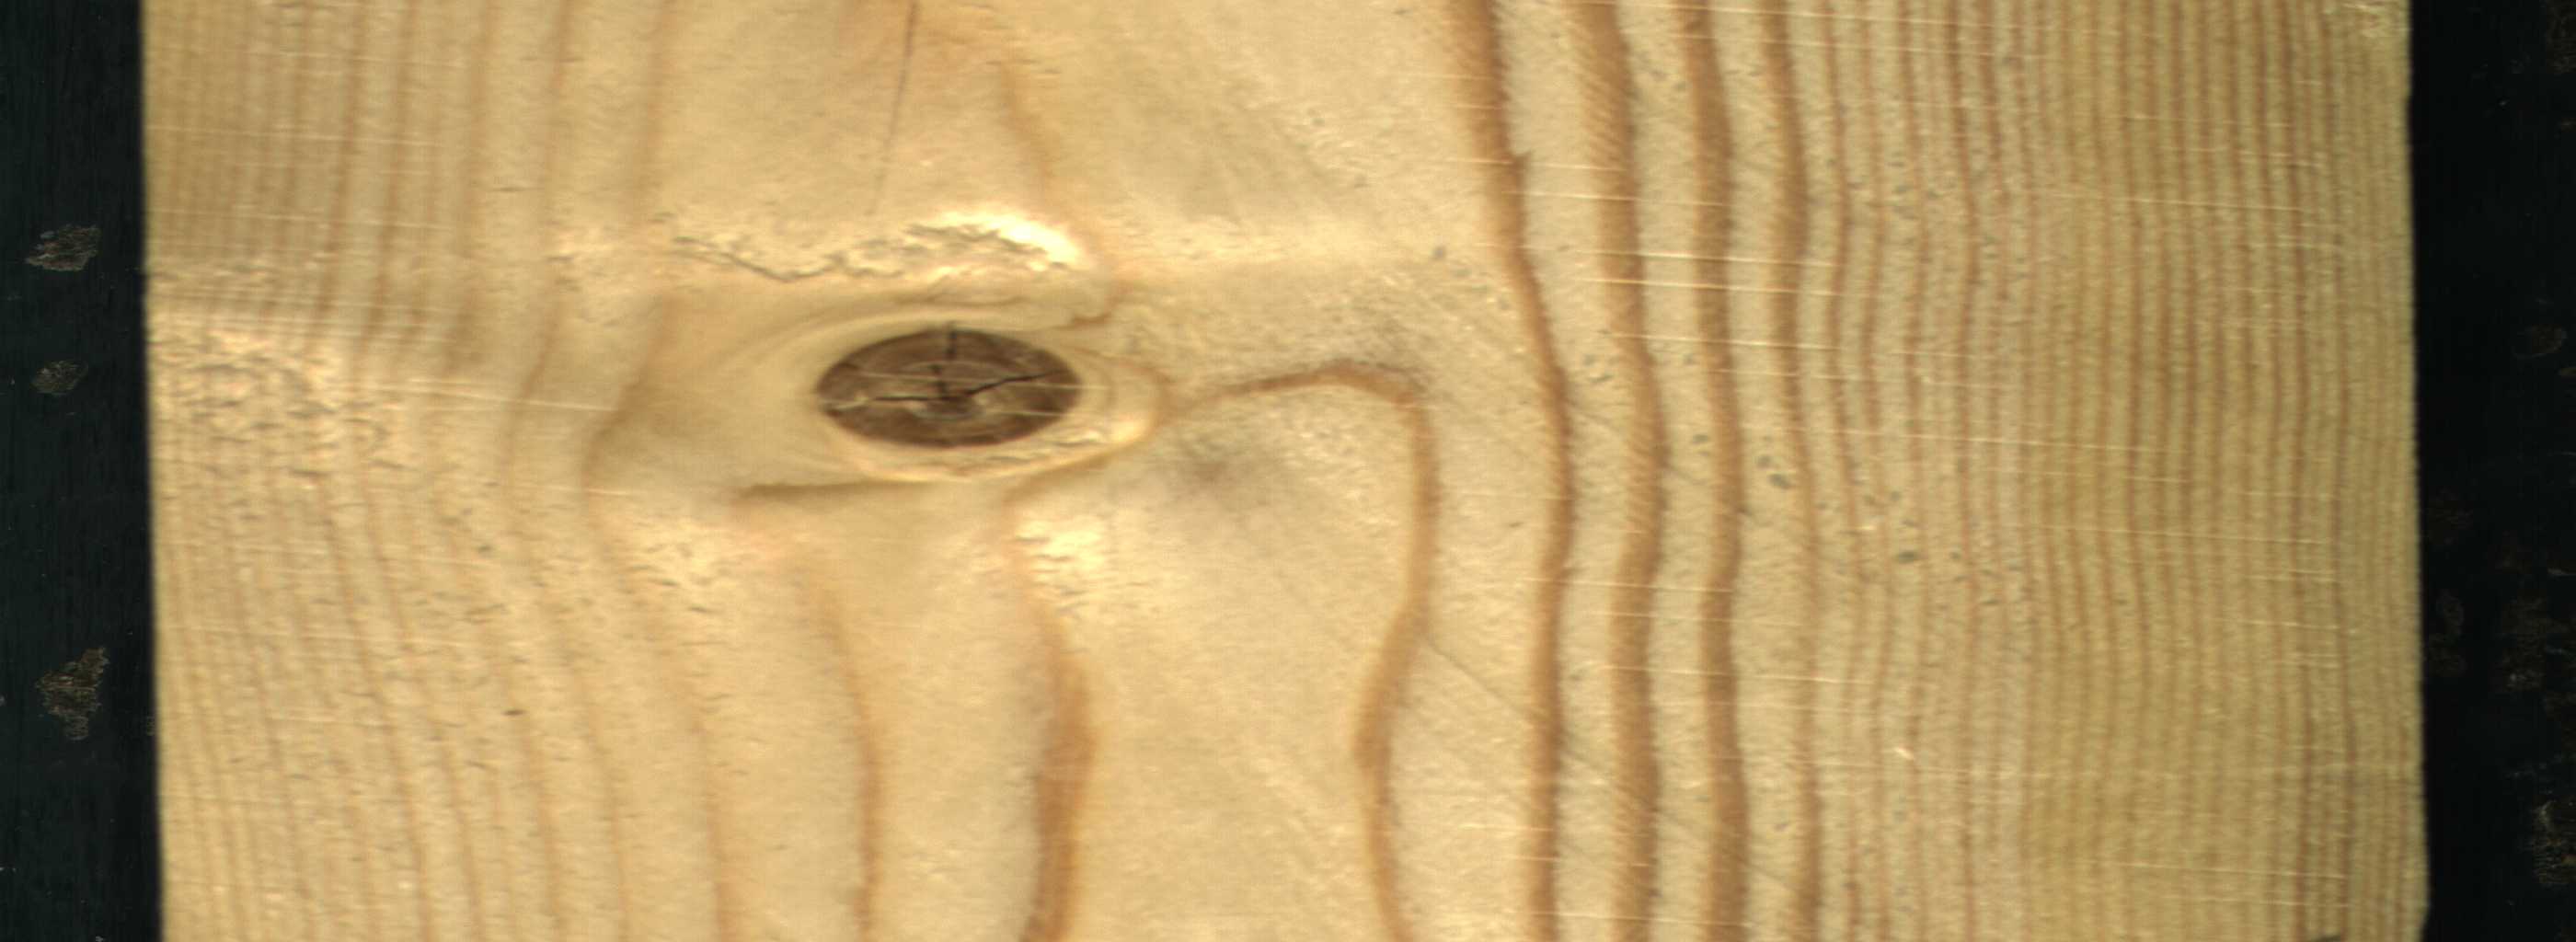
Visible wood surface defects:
knot_with_crack